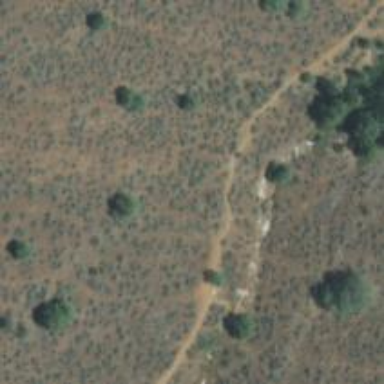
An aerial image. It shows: Path.